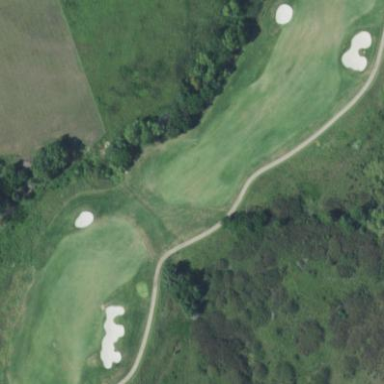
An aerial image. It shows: Rough area on grassy golf course.